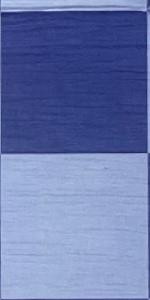
Label: Empty